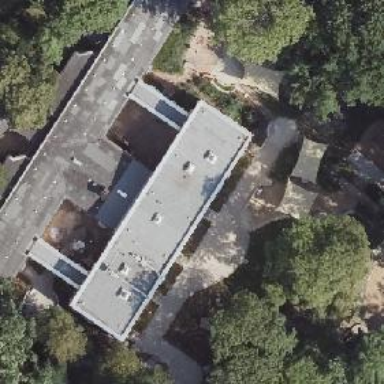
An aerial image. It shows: Kindergarten building.